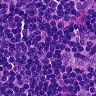
Metastatic tissue present: no